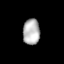
Tissue: lung
Cell type: Epithelial cells
Senescence score: 0.2021
Nuclear area (px): 427
Mean DAPI intensity: 181.335